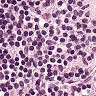
Metastatic tissue present: no